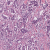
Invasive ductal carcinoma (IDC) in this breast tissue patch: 1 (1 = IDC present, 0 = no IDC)